Field crop: tomato
Growth stage: 1
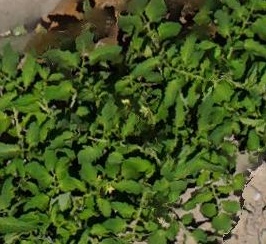
Species: tomato